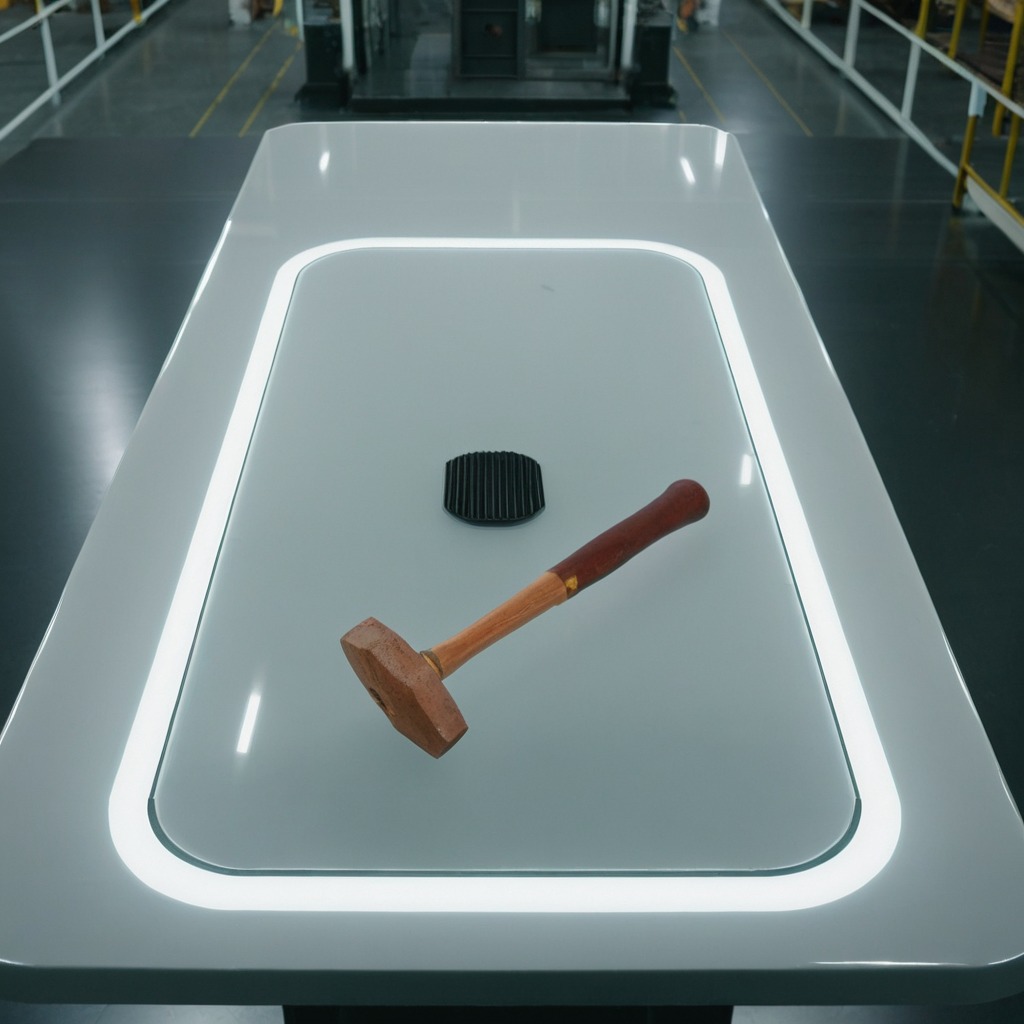
A hammer lying on the table in a ship maintenance bay industrial lighting.